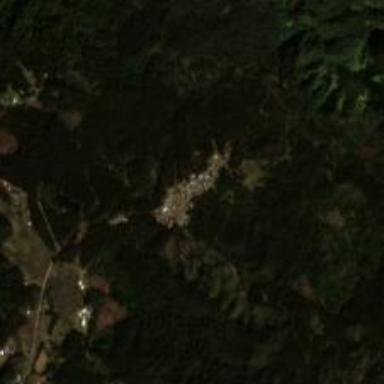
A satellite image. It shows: Small hamlet.